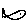
Label: fish